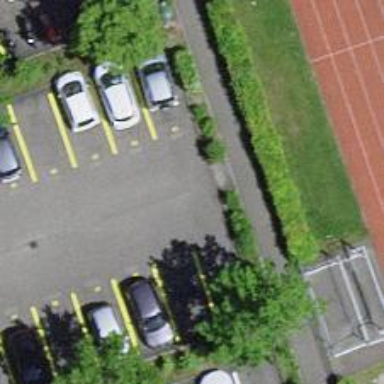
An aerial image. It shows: Asphalt parking aisle road.